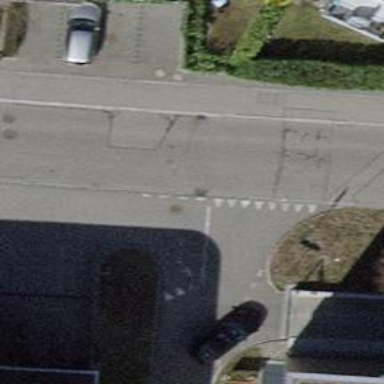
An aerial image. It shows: Alleyway designated as service road.